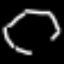
Label: octagon